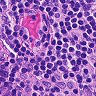
Metastatic tissue present: no